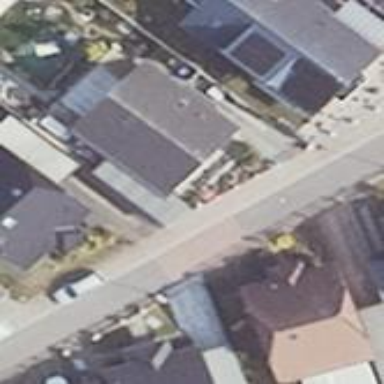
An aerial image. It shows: Detached building.